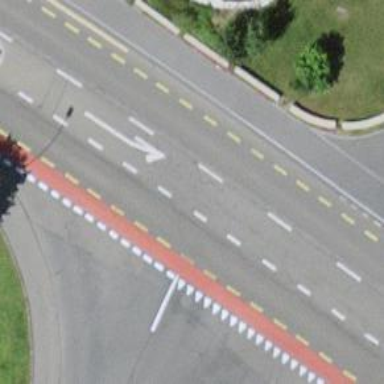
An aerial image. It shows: Primary highway with asphalt surface. It includes separate cycle lane and sidewalks on both sides.